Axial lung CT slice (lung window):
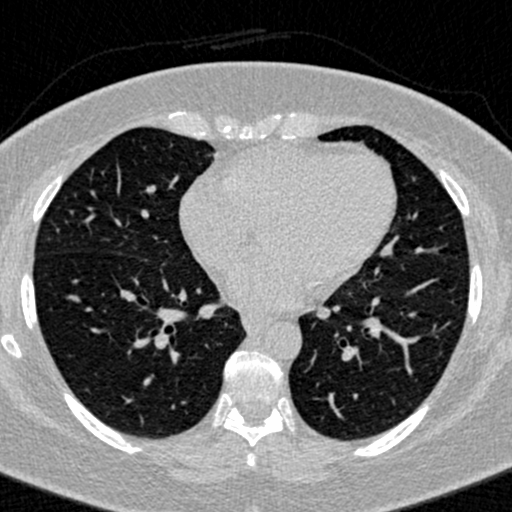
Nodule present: no